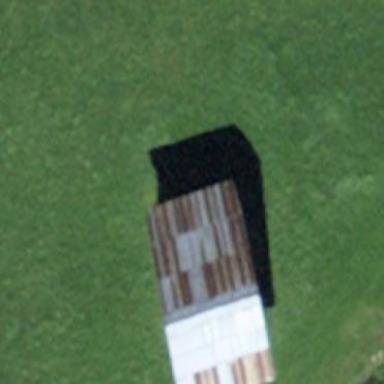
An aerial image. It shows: Rural barn.